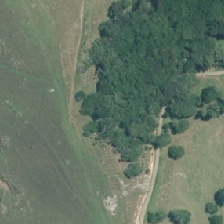
Land cover: indigenous_forest